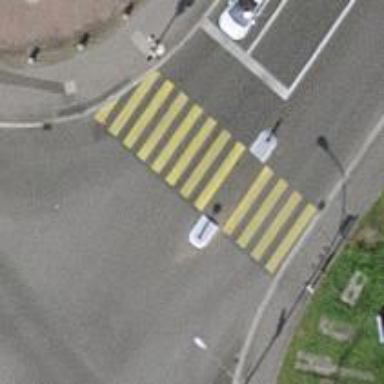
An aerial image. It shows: Marked footway crossing with asphalt surface and pedestrian island.